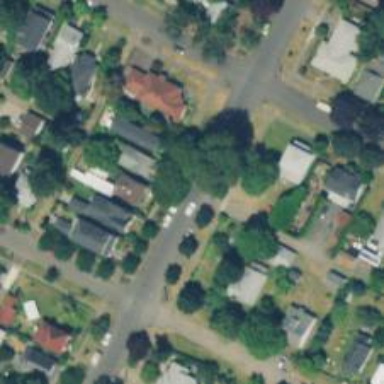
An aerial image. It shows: Alley classified as service road.